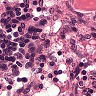
Metastatic tissue present: no